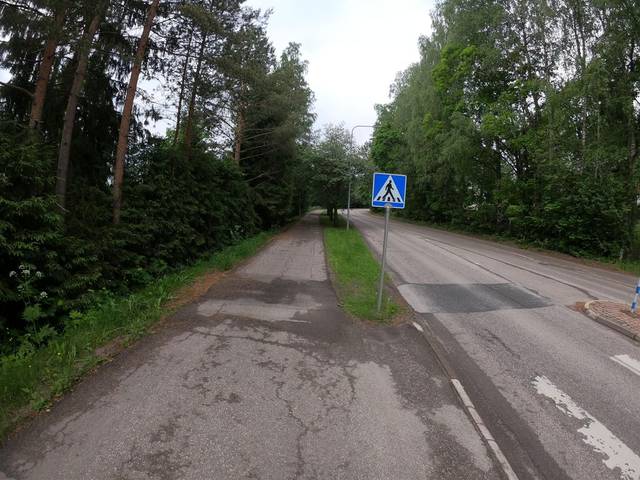
Region: Finland
Coordinates: 60.203, 24.635